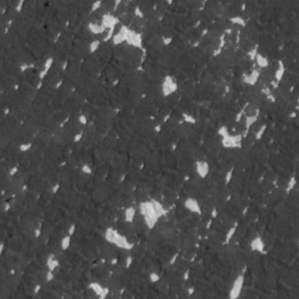
Label: frost